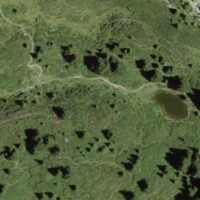
EUNIS habitat code: 26
Species observed at this site:
Corvus corone
Turdus viscivorus
Pyrrhocorax graculus
Falco tinnunculus
Periparus ater
Anthus spinoletta